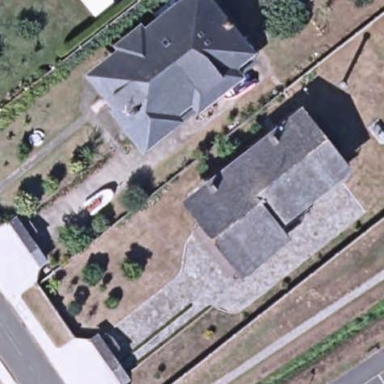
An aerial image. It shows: Simple and straightforward house.